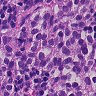
Metastatic tissue present: yes